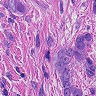
Metastatic tissue present: yes